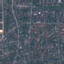
Land use / land cover class: Residential